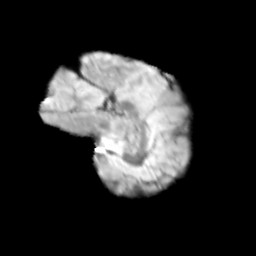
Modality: T2w
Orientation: sagittal
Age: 11
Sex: male
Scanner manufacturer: siemens
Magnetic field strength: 3 T
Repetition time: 3.8 s
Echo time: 0.07 s